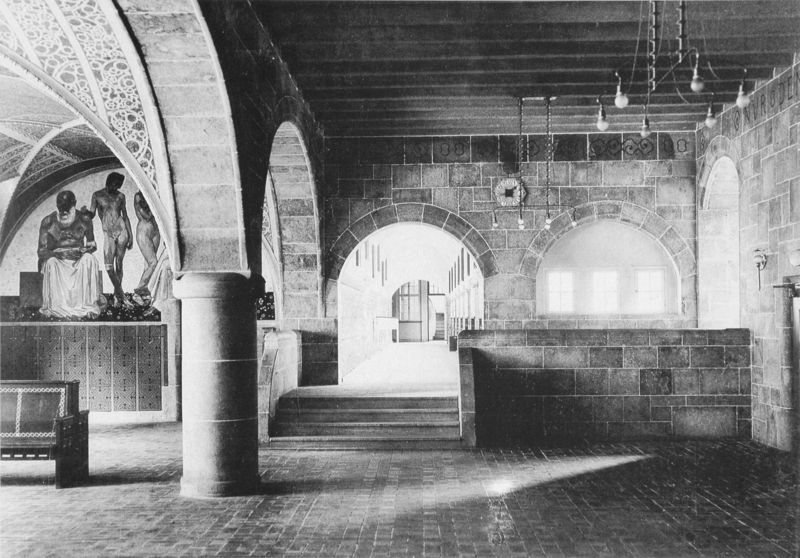
Titel: Universität Jena (Eingangshalle)
Künstler: Theodor Fischer
Standort: Jena
Institution: Friedrich-Schiller-Universität
Schlagwörter: akt, mann, nackt, schatten, weiß, akte, sitzen, fenster, frau, grau, hell, lampe, lampen, licht, lichter, pfeiler, raum, schwarz, säule, säulen, tür, zeichnung, zimmer, gebäude, malerei, muster, bart, architektur, stein, steine, vollbart, bild, innenraum, kirche, boden, decke, bogen, perspektive, pflaster, fußboden, mauer, ziegel, hof, bank, farblos, saal, figuren, rundbogen, treppe, treppen, jugendstil, ornamente, wandgemälde, wandmalerei, uhr, leuchter, lüster, balken, durchgang, stufe, stufen, nackte, scham, tor, halle, foto, fotografie, photographie, bögen, neger, eingang, gang, keller, gewölbe, alter, kloster, fliesen, schwarzweiß, kachel, kacheln, arkaden, photo, fleisen, tore, kreuzrippen, skulpturen, statuen, sandstein, götter, kapelle, historismus, ausgang, fresko, museum, wandbild, schaft, verzierungen, kreuzgang, wandbemalung, stiege, amuer, dielendecke, hängelampe, kreuzgrate, trommeln, gewälbe, deckenleuchter, kronleuchte, glühbirnen, denke, 1